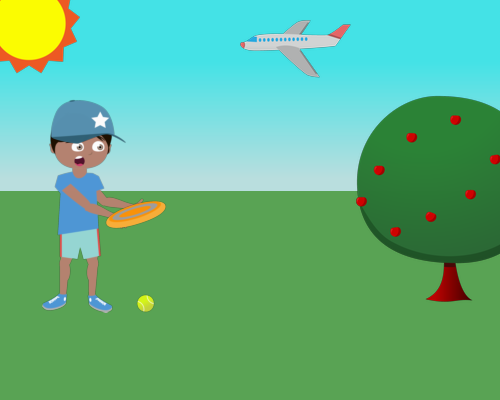
top left corner medium sun partially covered and a little right of center screen there is a small plane facing lef andt on the right side a small apple tree trunk halfway up the grass you can see 9 apples a little right of sun a large boy looking left surprised and the boy is looking right he is wearing hat with star on it and he is holding frisbee in both hands and there is a tennis ball in grass to his left by his foot